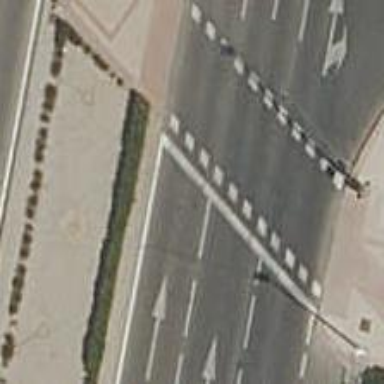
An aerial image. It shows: Road with traffic signals.